Field crop: tomato
Growth stage: 1
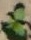
Species: solanum